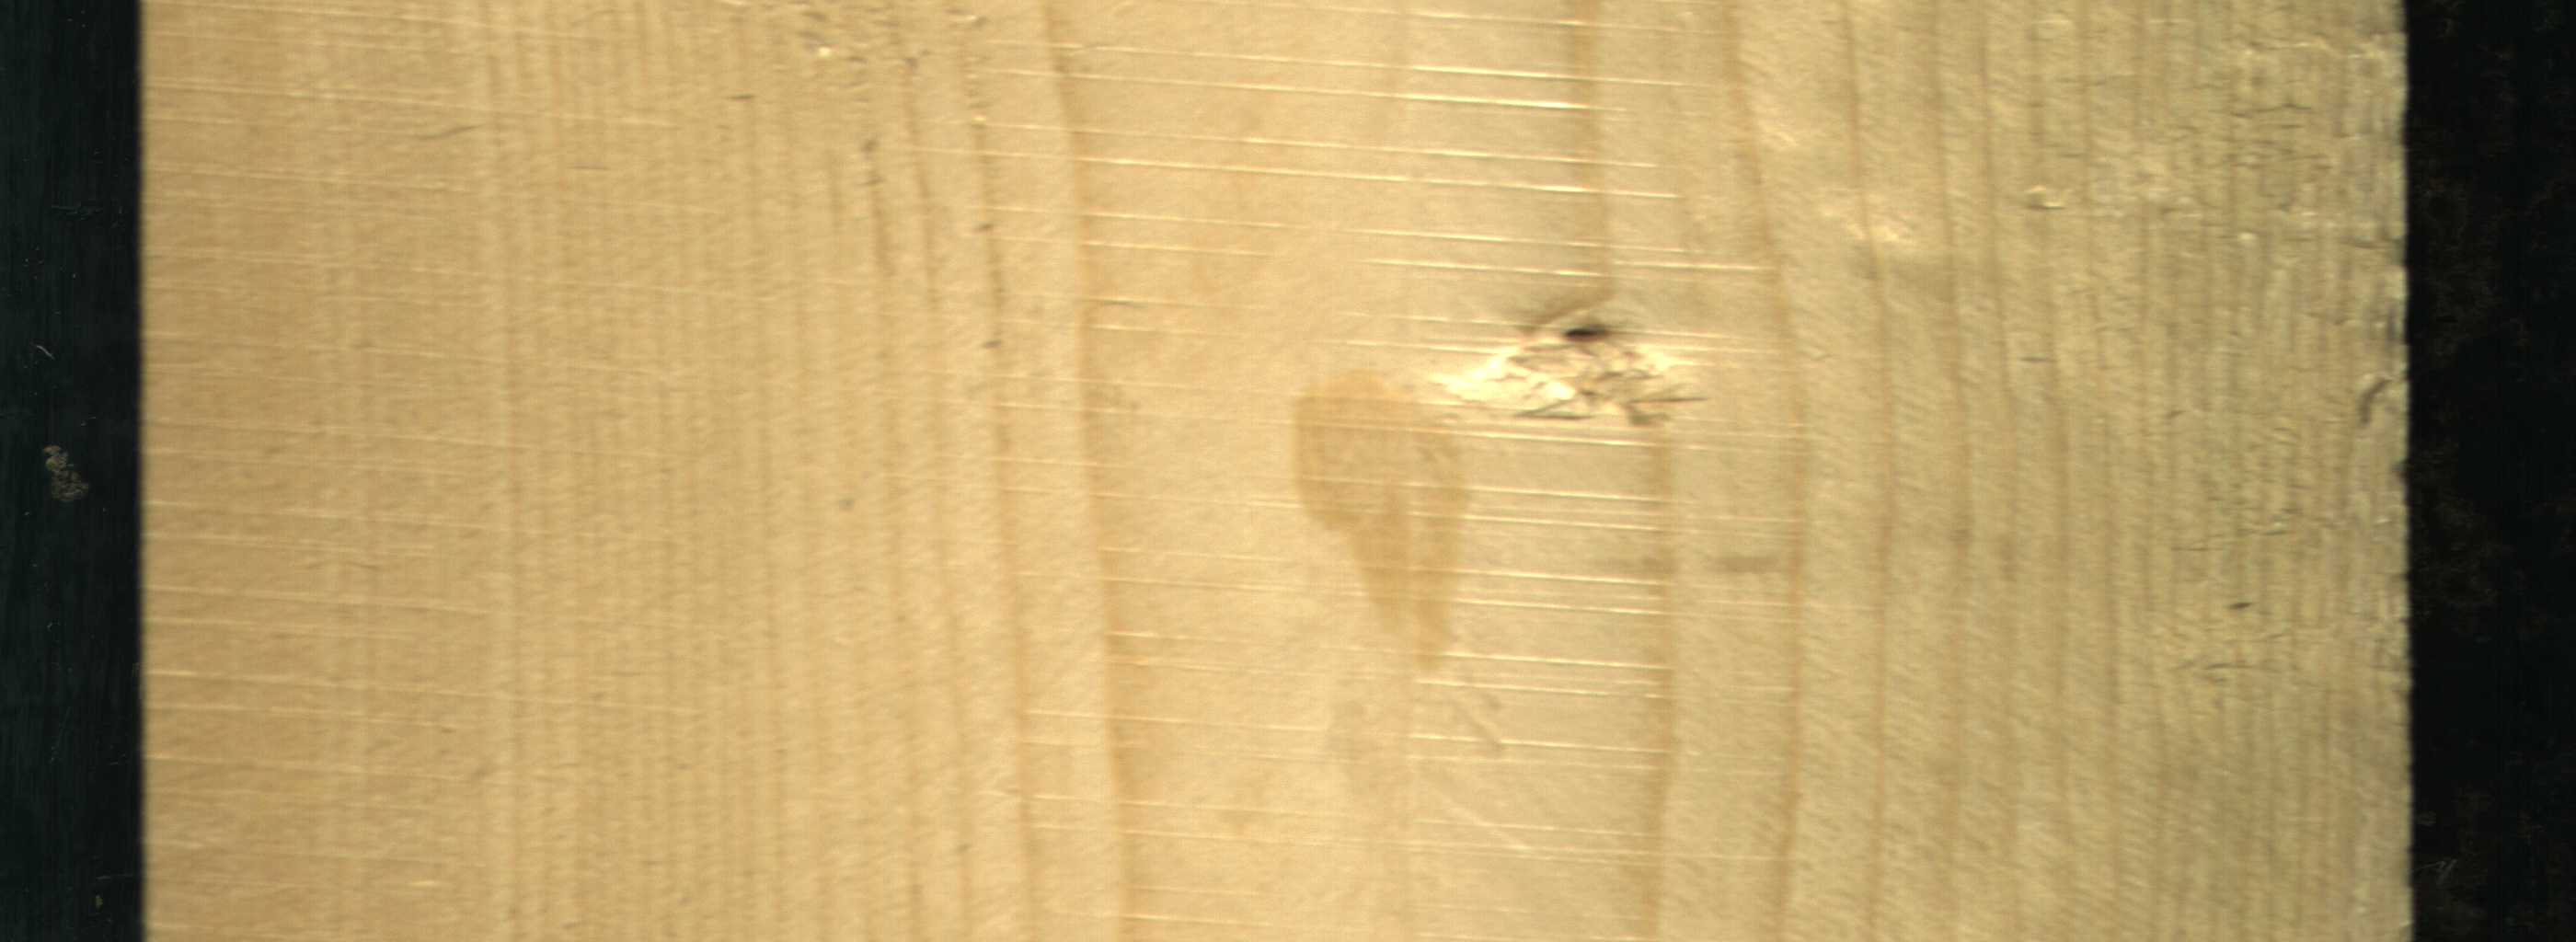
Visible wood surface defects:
Live_Knot